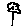
Label: flower